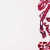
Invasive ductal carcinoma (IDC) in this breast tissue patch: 0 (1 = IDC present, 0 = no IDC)